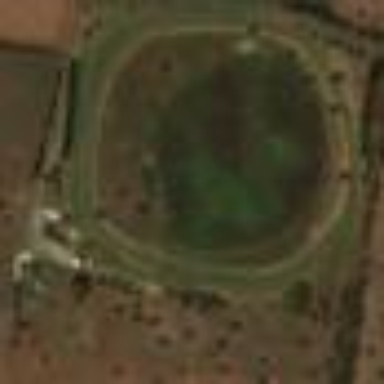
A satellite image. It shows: Stadium primarily used for horse racing.